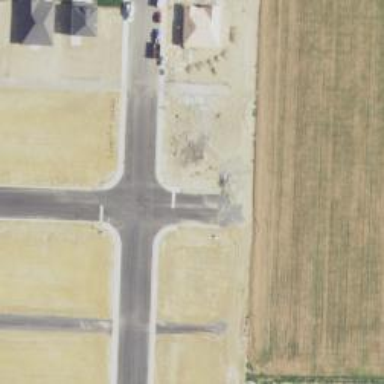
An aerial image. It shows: Road with stop sign.